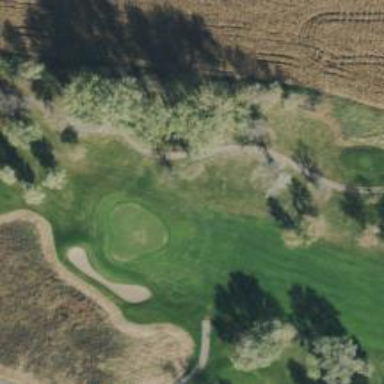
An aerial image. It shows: View of golf hole.